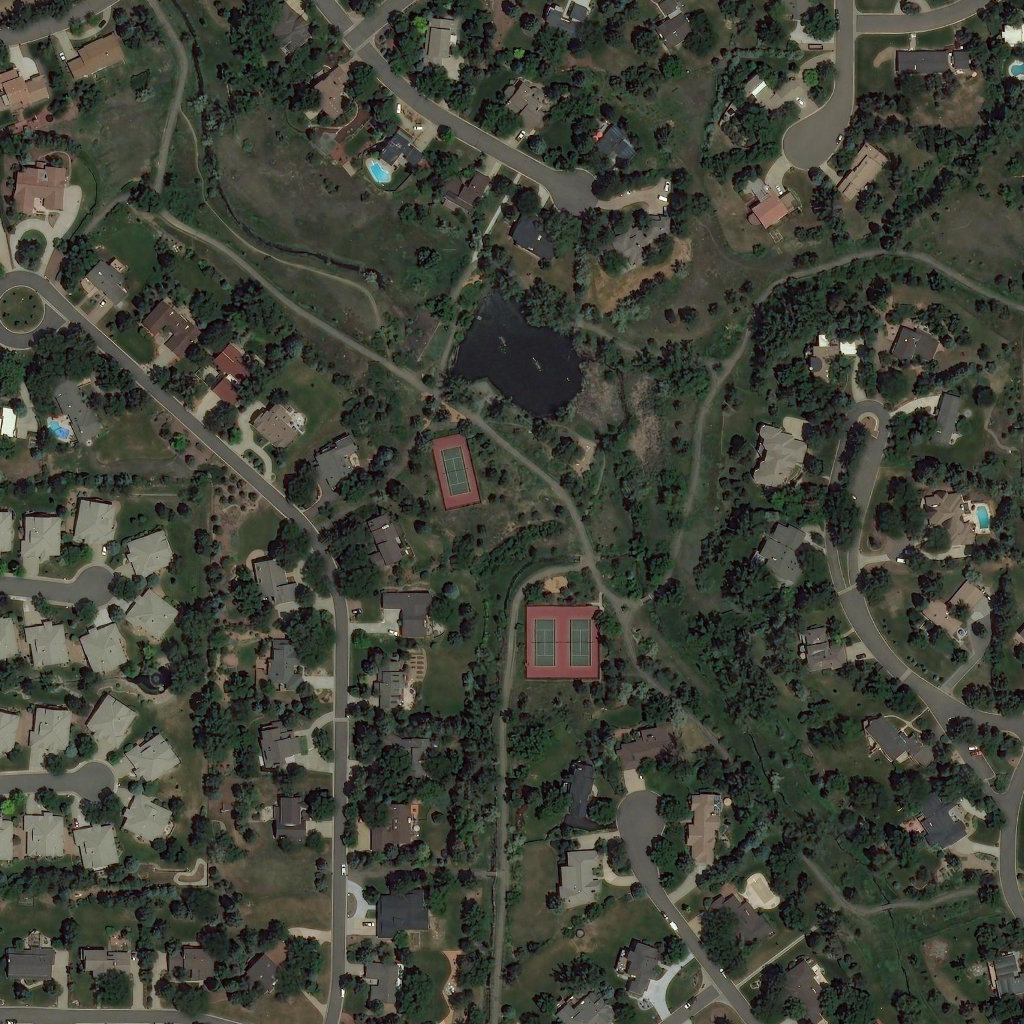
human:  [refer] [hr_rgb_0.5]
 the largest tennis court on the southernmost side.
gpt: <box>[[51, 59, 58, 66, 0]]</box>